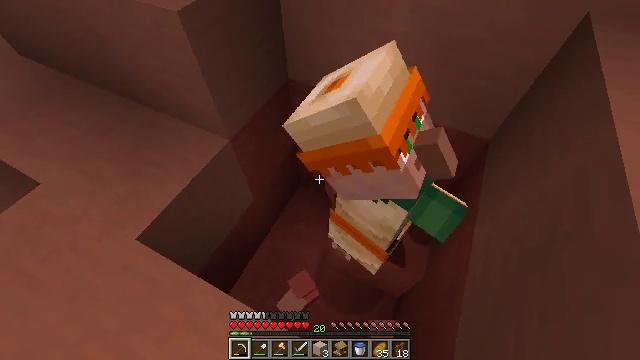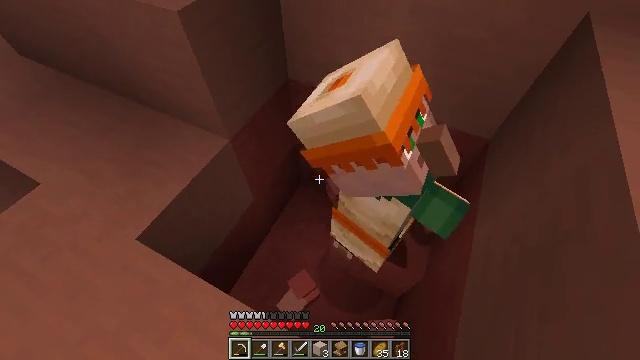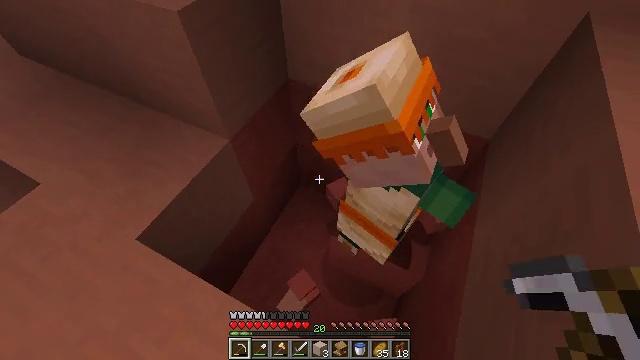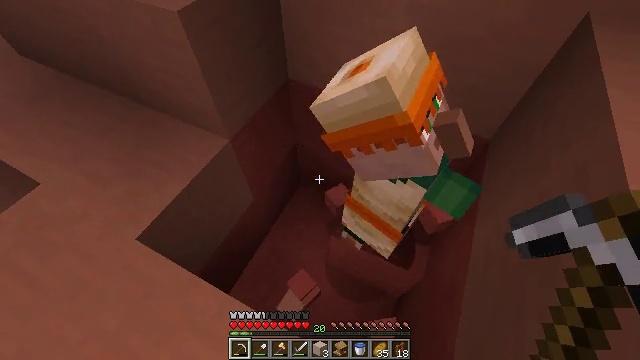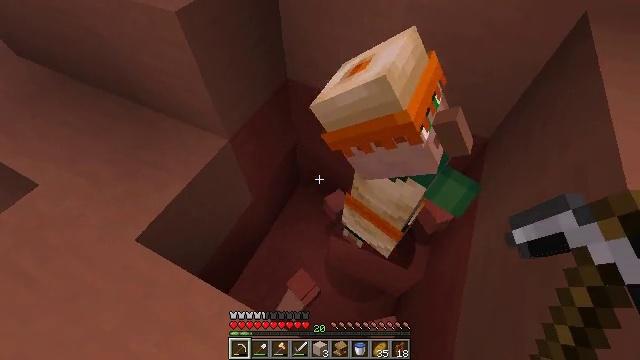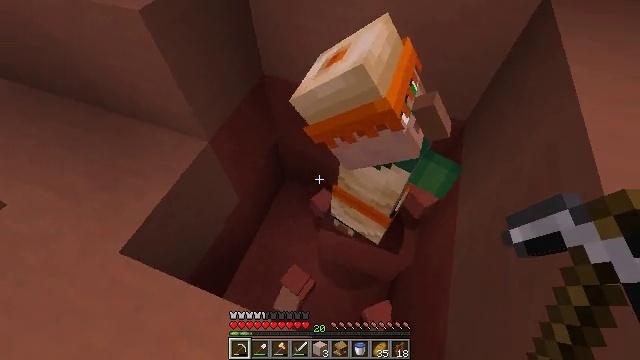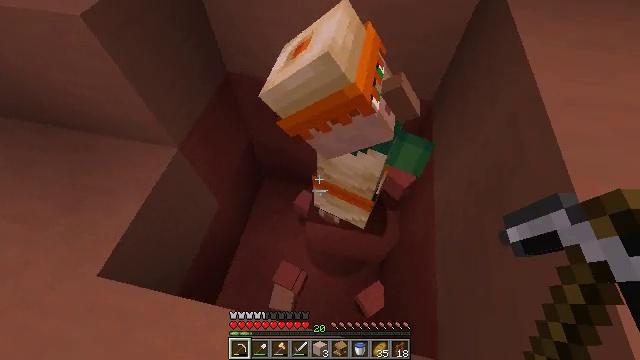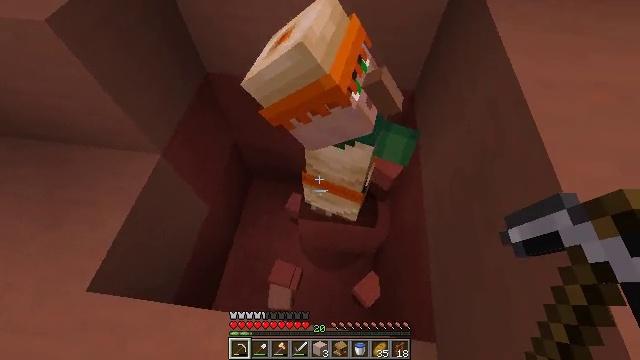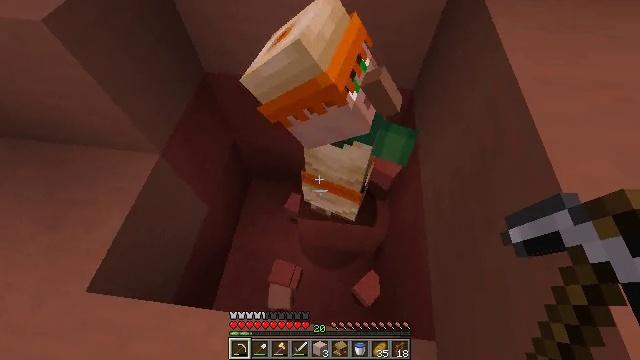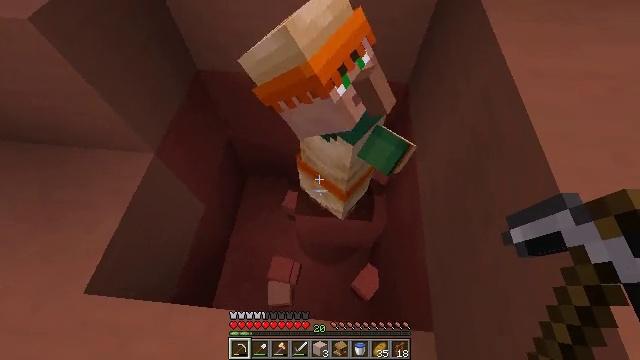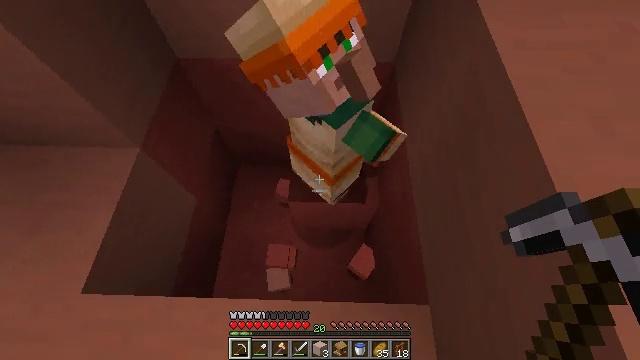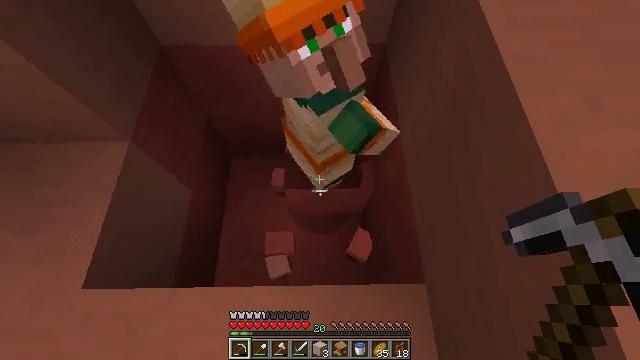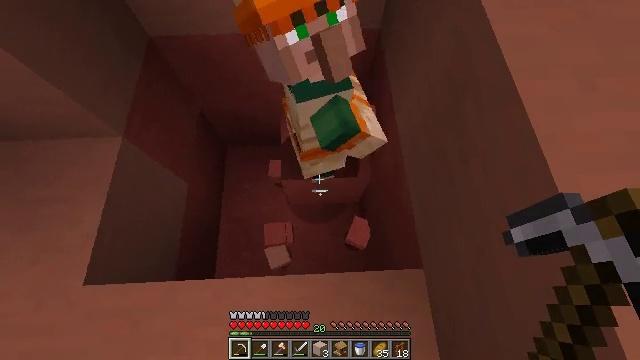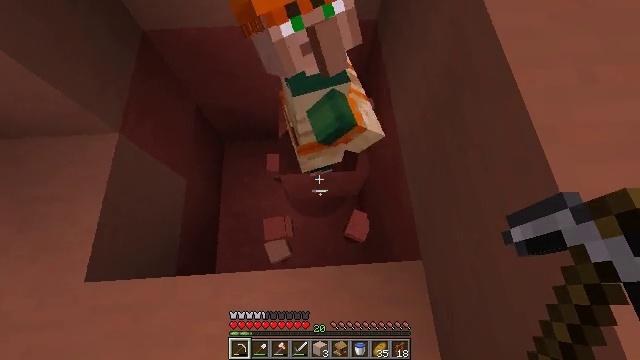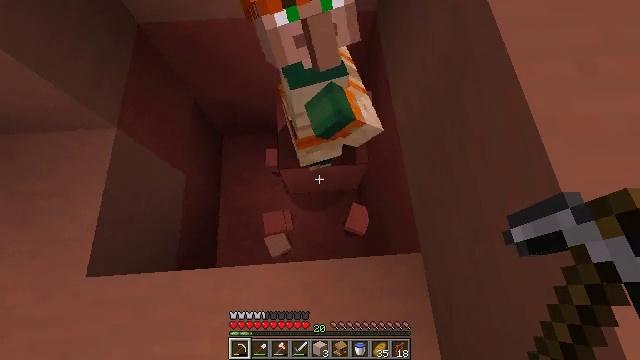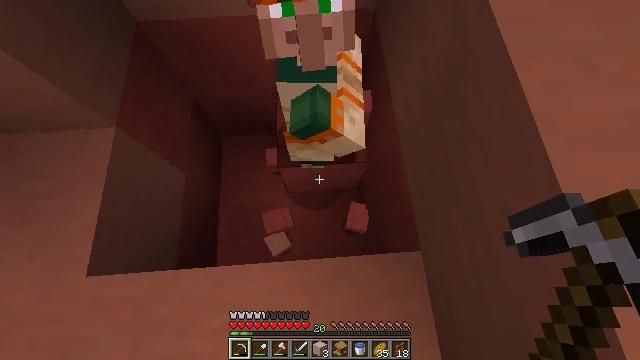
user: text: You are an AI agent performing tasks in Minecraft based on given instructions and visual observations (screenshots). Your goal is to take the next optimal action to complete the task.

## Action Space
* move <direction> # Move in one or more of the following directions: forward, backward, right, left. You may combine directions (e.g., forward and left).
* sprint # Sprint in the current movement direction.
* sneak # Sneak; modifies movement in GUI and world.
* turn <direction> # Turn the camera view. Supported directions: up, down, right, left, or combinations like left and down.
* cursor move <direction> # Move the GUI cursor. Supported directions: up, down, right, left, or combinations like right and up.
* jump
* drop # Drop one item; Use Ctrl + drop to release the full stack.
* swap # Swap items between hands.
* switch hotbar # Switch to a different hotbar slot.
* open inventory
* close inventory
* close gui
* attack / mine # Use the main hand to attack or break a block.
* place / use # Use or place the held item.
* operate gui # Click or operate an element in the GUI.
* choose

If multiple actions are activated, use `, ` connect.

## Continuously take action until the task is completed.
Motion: motion action
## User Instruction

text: Gather red terracotta for building.
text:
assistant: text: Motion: no_op
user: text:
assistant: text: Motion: no_op
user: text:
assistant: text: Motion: no_op
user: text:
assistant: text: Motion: no_op
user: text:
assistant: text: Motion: turn right and down
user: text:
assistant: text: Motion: turn right and down
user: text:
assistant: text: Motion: turn right
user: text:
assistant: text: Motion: no_op
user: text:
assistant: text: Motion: turn right
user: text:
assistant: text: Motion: turn right and down
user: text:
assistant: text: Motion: turn right and down
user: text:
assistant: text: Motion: turn right and down
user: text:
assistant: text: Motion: turn down
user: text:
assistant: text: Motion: turn down
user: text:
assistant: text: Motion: no_op
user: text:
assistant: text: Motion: no_op
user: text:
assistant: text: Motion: no_op
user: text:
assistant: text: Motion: no_op
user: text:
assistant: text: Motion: no_op
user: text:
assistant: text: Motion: no_op
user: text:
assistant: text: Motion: attack / mine
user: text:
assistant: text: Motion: attack / mine
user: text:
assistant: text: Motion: attack / mine
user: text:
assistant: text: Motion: attack / mine
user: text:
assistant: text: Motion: attack / mine
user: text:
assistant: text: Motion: attack / mine
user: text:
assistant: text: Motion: attack / mine
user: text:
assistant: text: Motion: attack / mine
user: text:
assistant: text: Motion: attack / mine
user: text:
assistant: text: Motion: attack / mine